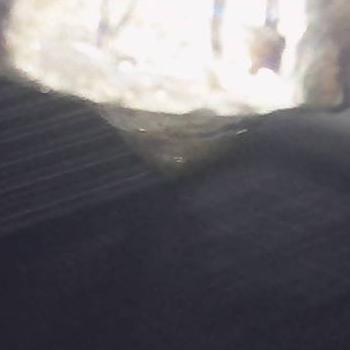
Flow rate: 59%